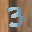
Label: 3